Question: '''
<table style="width:100%; height:50%; border: 1px solid black;border-collapse: collapse;padding: 5px; text-align: center;" rules="all">
<tr>
<td colspan="4" rowspan="2">1</td>
<td colspan="2" rowspan="2">2</td>
</tr>
<tr>
<td colspan="2" rowspan="2">3</td>
<td colspan="4" rowspan="2">4</td>
</tr>
</table>
'''
I would like to create a table with 2 rectangles and 2 squares, where the height (row span) is always 2 and the first and the last rectangle have a width of 4.
What I want my table to look like:

I am completely stuck!!! My current table draws 4 columns of squares?! Can someone please explain this to me? I feel like such a noob!
Thank you in advance! Please let me know if you have questions, or if I need to explain anything! :)
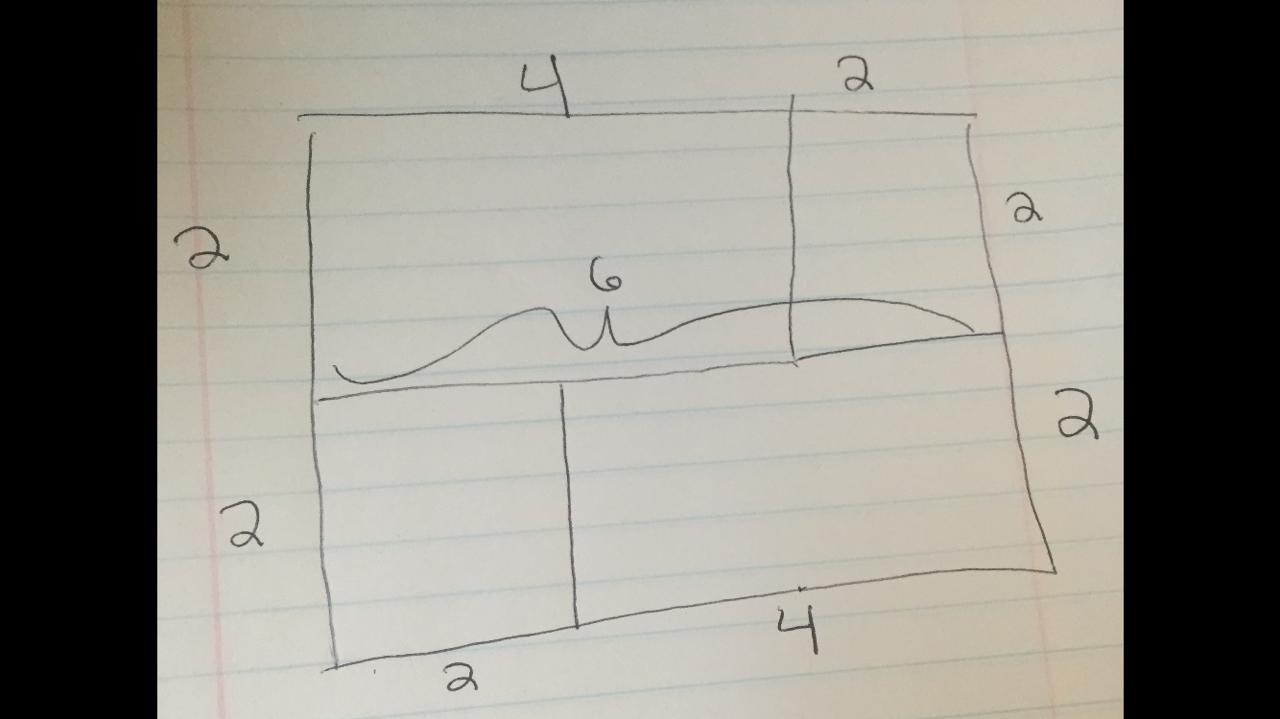
Answer: '''
<table style="width:500px; height:250px; border: 1px solid black;border-collapse: collapse;padding: 5px; text-align: center;" rules="all">
<tr>
<td colspan="2" >1</td>
<td colspan="1" style="width: 33%;height:50%" >2</td>
</tr>
<tr>
<td colspan="1" style="width: 33%">3</td>
<td colspan="2" >4</td>
</tr>
</table>
'''